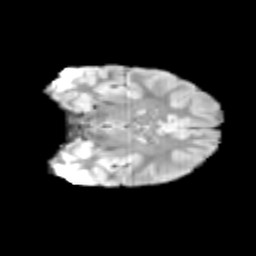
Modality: T2w
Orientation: coronal
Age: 12
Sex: male
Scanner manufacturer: siemens
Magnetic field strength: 3 T
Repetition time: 3.8 s
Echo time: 0.07 s